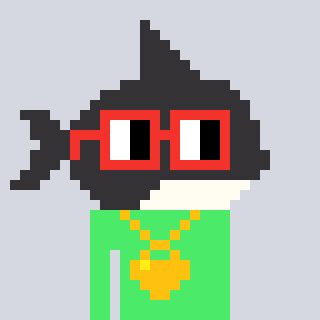
a pixel art character with square red glasses, a orca-shaped head and a teal-colored body on a cool background